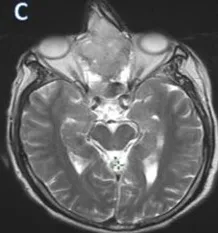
T2 in axial. Magnetic resonance imaging sections showing an esthesioneuroblastoma occupying all of the nasal cavities and extending to the oropharynx.
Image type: radiology (mri)